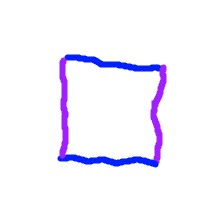
Shape: square